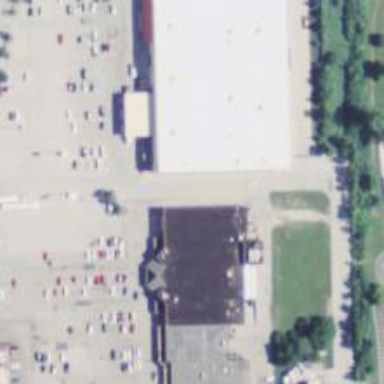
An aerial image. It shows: Road serving as parking aisle.